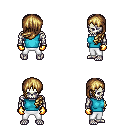
a pixel art fantasy rpg character, male body template, skeleton, teal sleeveless shirt, white pants, blonde left-swept hairstyle, gold gloves, four views (front, back, left, right), 2x2 character sprite sheet, small pixel art, hard edges, no anti-aliasing